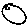
Label: moon